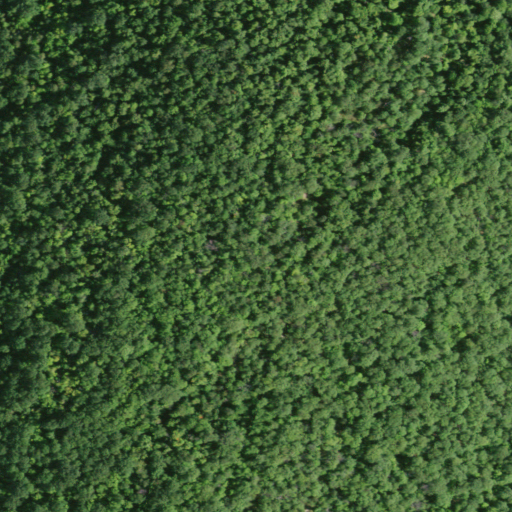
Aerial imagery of mountain in New York named Number Nine Mountain containing deciduous forest and evergreen forest